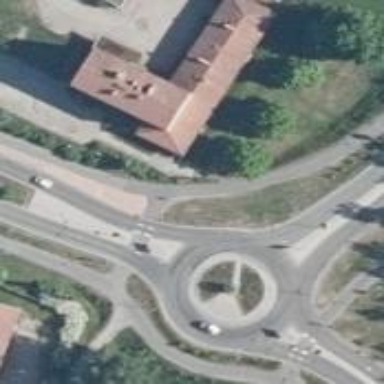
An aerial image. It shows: Asphalt road that is secondary route leading to roundabout.